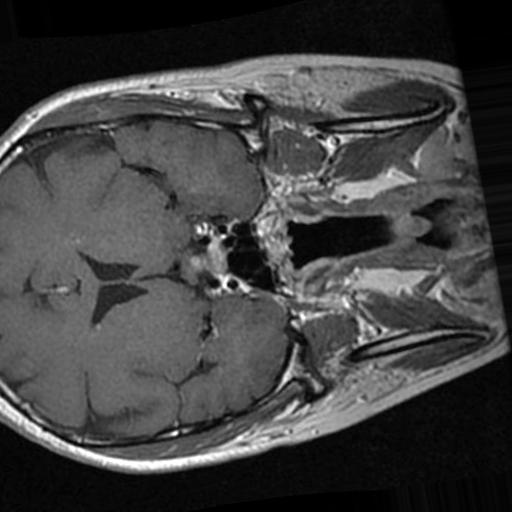
Label: brain_tumor